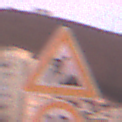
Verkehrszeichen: Arbeitsstelle
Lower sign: Geschwindigkeit10
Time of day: SunriseSunset
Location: Outdoor (Urban)
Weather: PartlyCloudy
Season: NotSpecified
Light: Natural